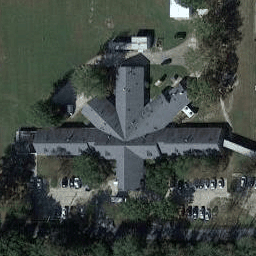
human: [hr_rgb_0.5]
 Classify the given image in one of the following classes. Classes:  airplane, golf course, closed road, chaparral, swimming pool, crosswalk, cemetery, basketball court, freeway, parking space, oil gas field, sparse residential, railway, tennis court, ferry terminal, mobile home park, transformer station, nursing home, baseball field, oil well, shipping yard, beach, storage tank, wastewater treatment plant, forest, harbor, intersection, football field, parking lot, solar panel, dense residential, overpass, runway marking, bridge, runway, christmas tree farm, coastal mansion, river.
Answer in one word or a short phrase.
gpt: nursing home